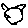
Label: cat